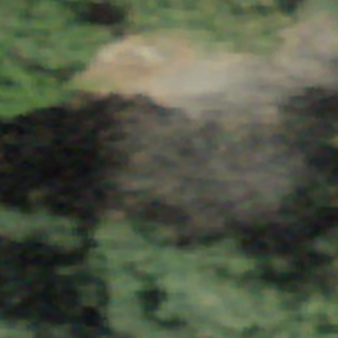
Label: other